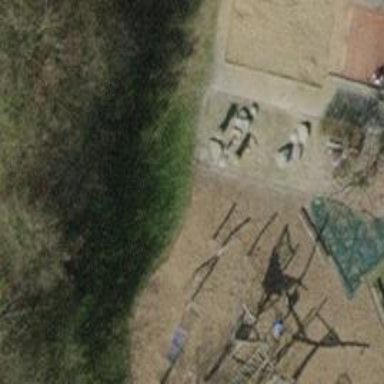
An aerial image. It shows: Playground area for leisure land.